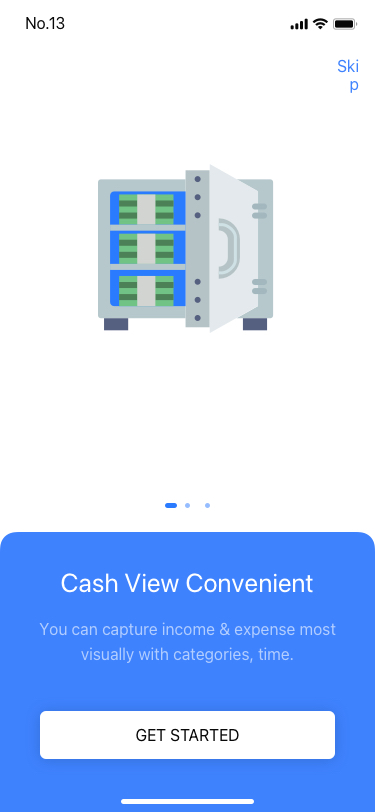
Text in this UI design:
You can capture income & expense most visually with categories, time.
Cash View Convenient
Skip